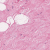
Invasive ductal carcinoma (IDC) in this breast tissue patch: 0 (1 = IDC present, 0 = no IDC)